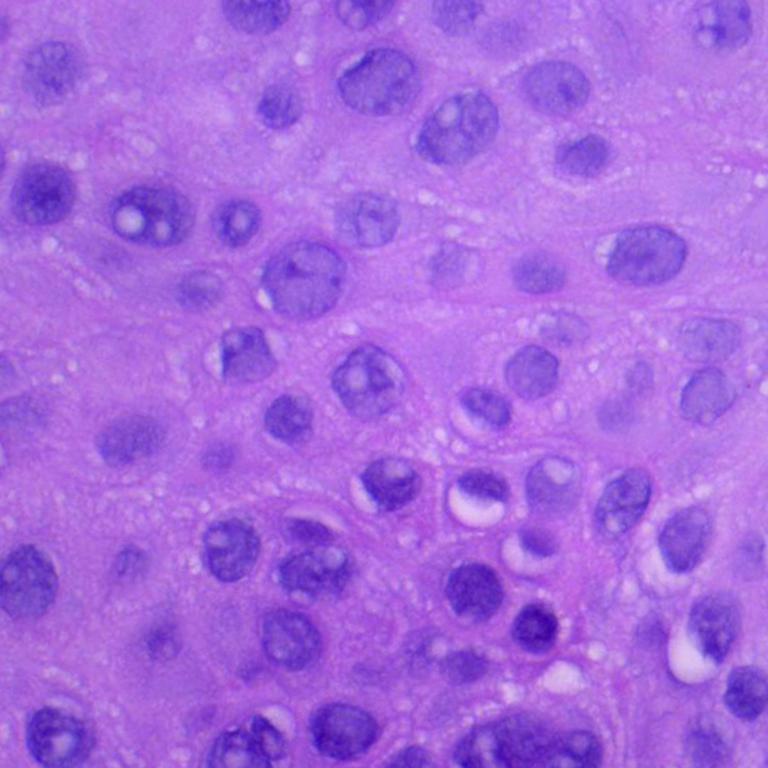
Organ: lung
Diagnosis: squamous carcinomas